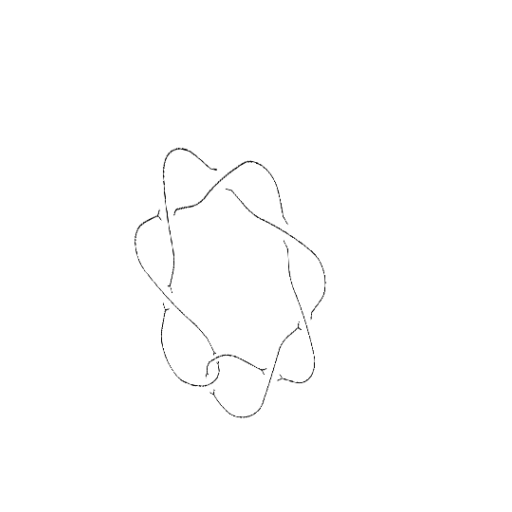
Crossing number: 8